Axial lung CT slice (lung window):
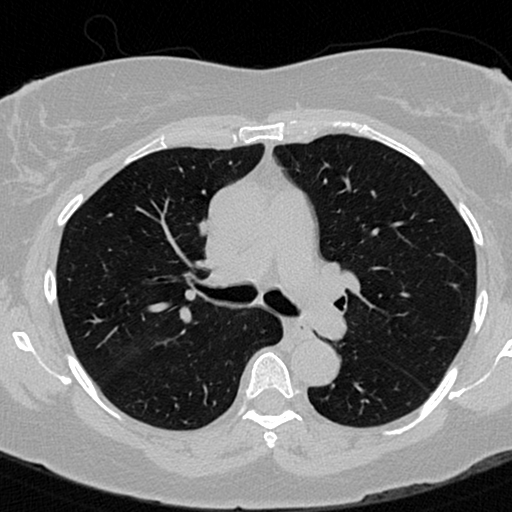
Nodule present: no